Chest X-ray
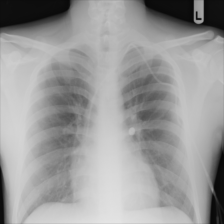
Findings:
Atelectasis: negative
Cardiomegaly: negative
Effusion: negative
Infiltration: negative
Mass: negative
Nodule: negative
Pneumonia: negative
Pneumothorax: negative
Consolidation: negative
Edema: negative
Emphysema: negative
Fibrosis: negative
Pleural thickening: negative
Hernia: negative